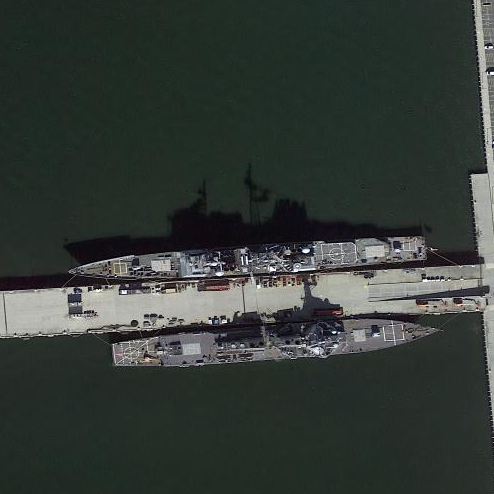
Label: cruiser